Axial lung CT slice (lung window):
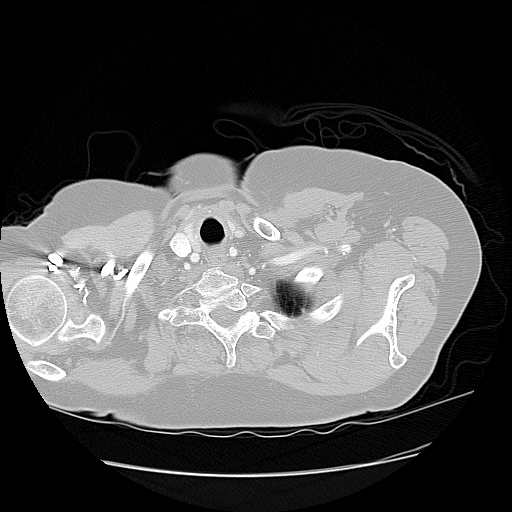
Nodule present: no